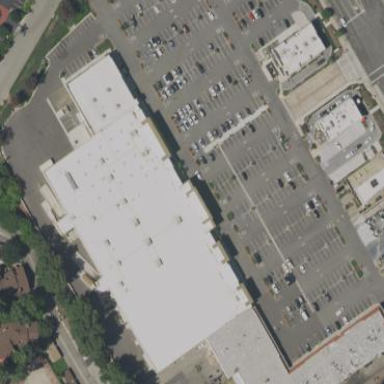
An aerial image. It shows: Retail area.